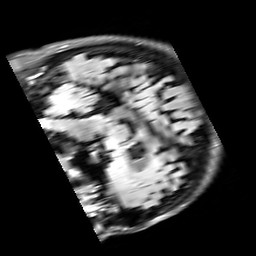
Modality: FLAIR
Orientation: sagittal
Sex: male
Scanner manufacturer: siemens
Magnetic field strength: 3 T
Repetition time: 10 s
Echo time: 0.09 s